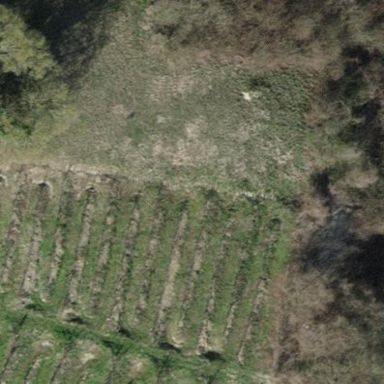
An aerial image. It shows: Vineyard where grapes are grown.